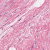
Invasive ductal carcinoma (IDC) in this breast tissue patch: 0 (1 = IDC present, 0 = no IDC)